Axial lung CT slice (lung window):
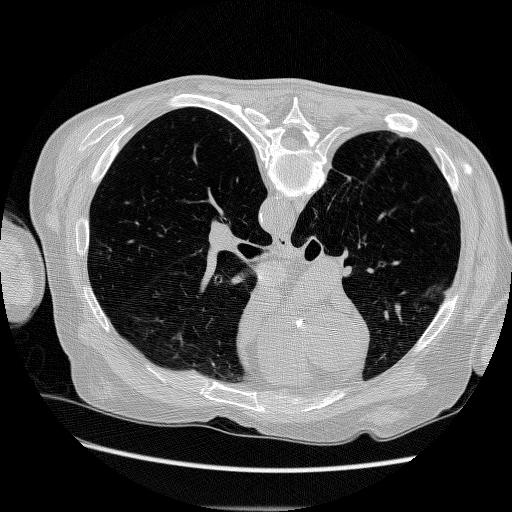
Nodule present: no